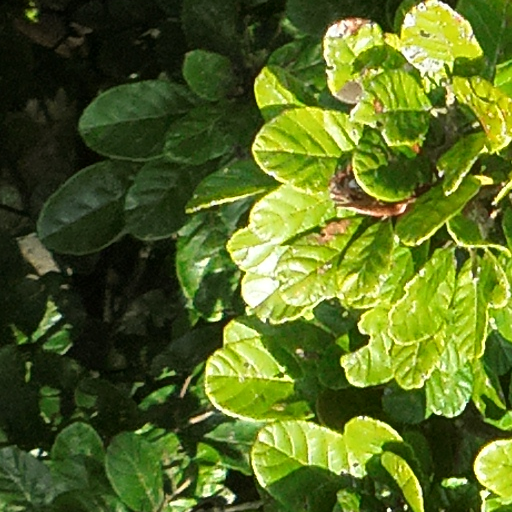
Species: Sloanea terniflora
GBIF accepted scientific name: Sloanea terniflora
Crown area (m\u00b2): 263.986